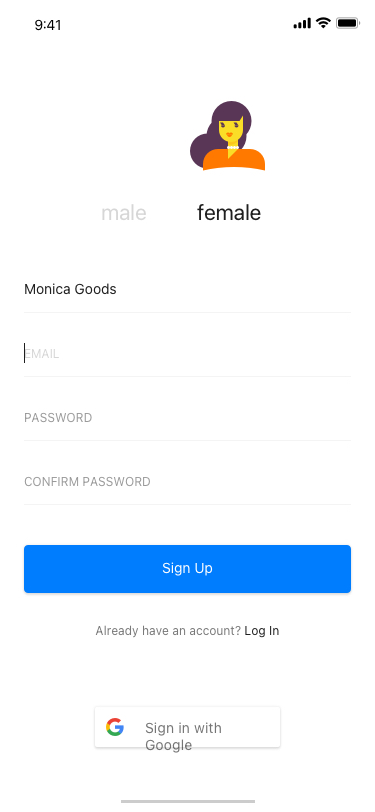
Text in this UI design:
Already have an account? Log In
Sign in with Google
female
male